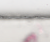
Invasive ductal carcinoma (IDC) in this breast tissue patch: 0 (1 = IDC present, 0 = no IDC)